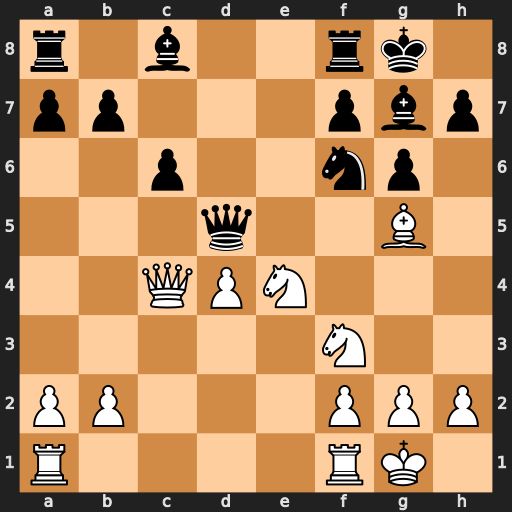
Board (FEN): r1b2rk1/pp3pbp/2p2np1/3q2B1/2QPN3/5N2/PP3PPP/R4RK1
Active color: w
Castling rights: -
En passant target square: -
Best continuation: Nxf6+ Bxf6 Qxd5 cxd5 Bxf6